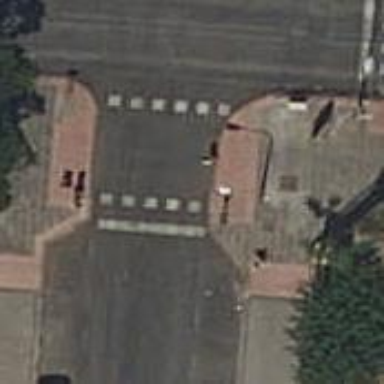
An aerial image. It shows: Footway crossing equipped with traffic signals.